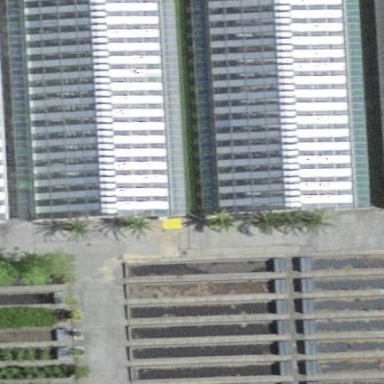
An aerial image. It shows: Greenhouse.